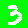
Digit: 3